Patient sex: M
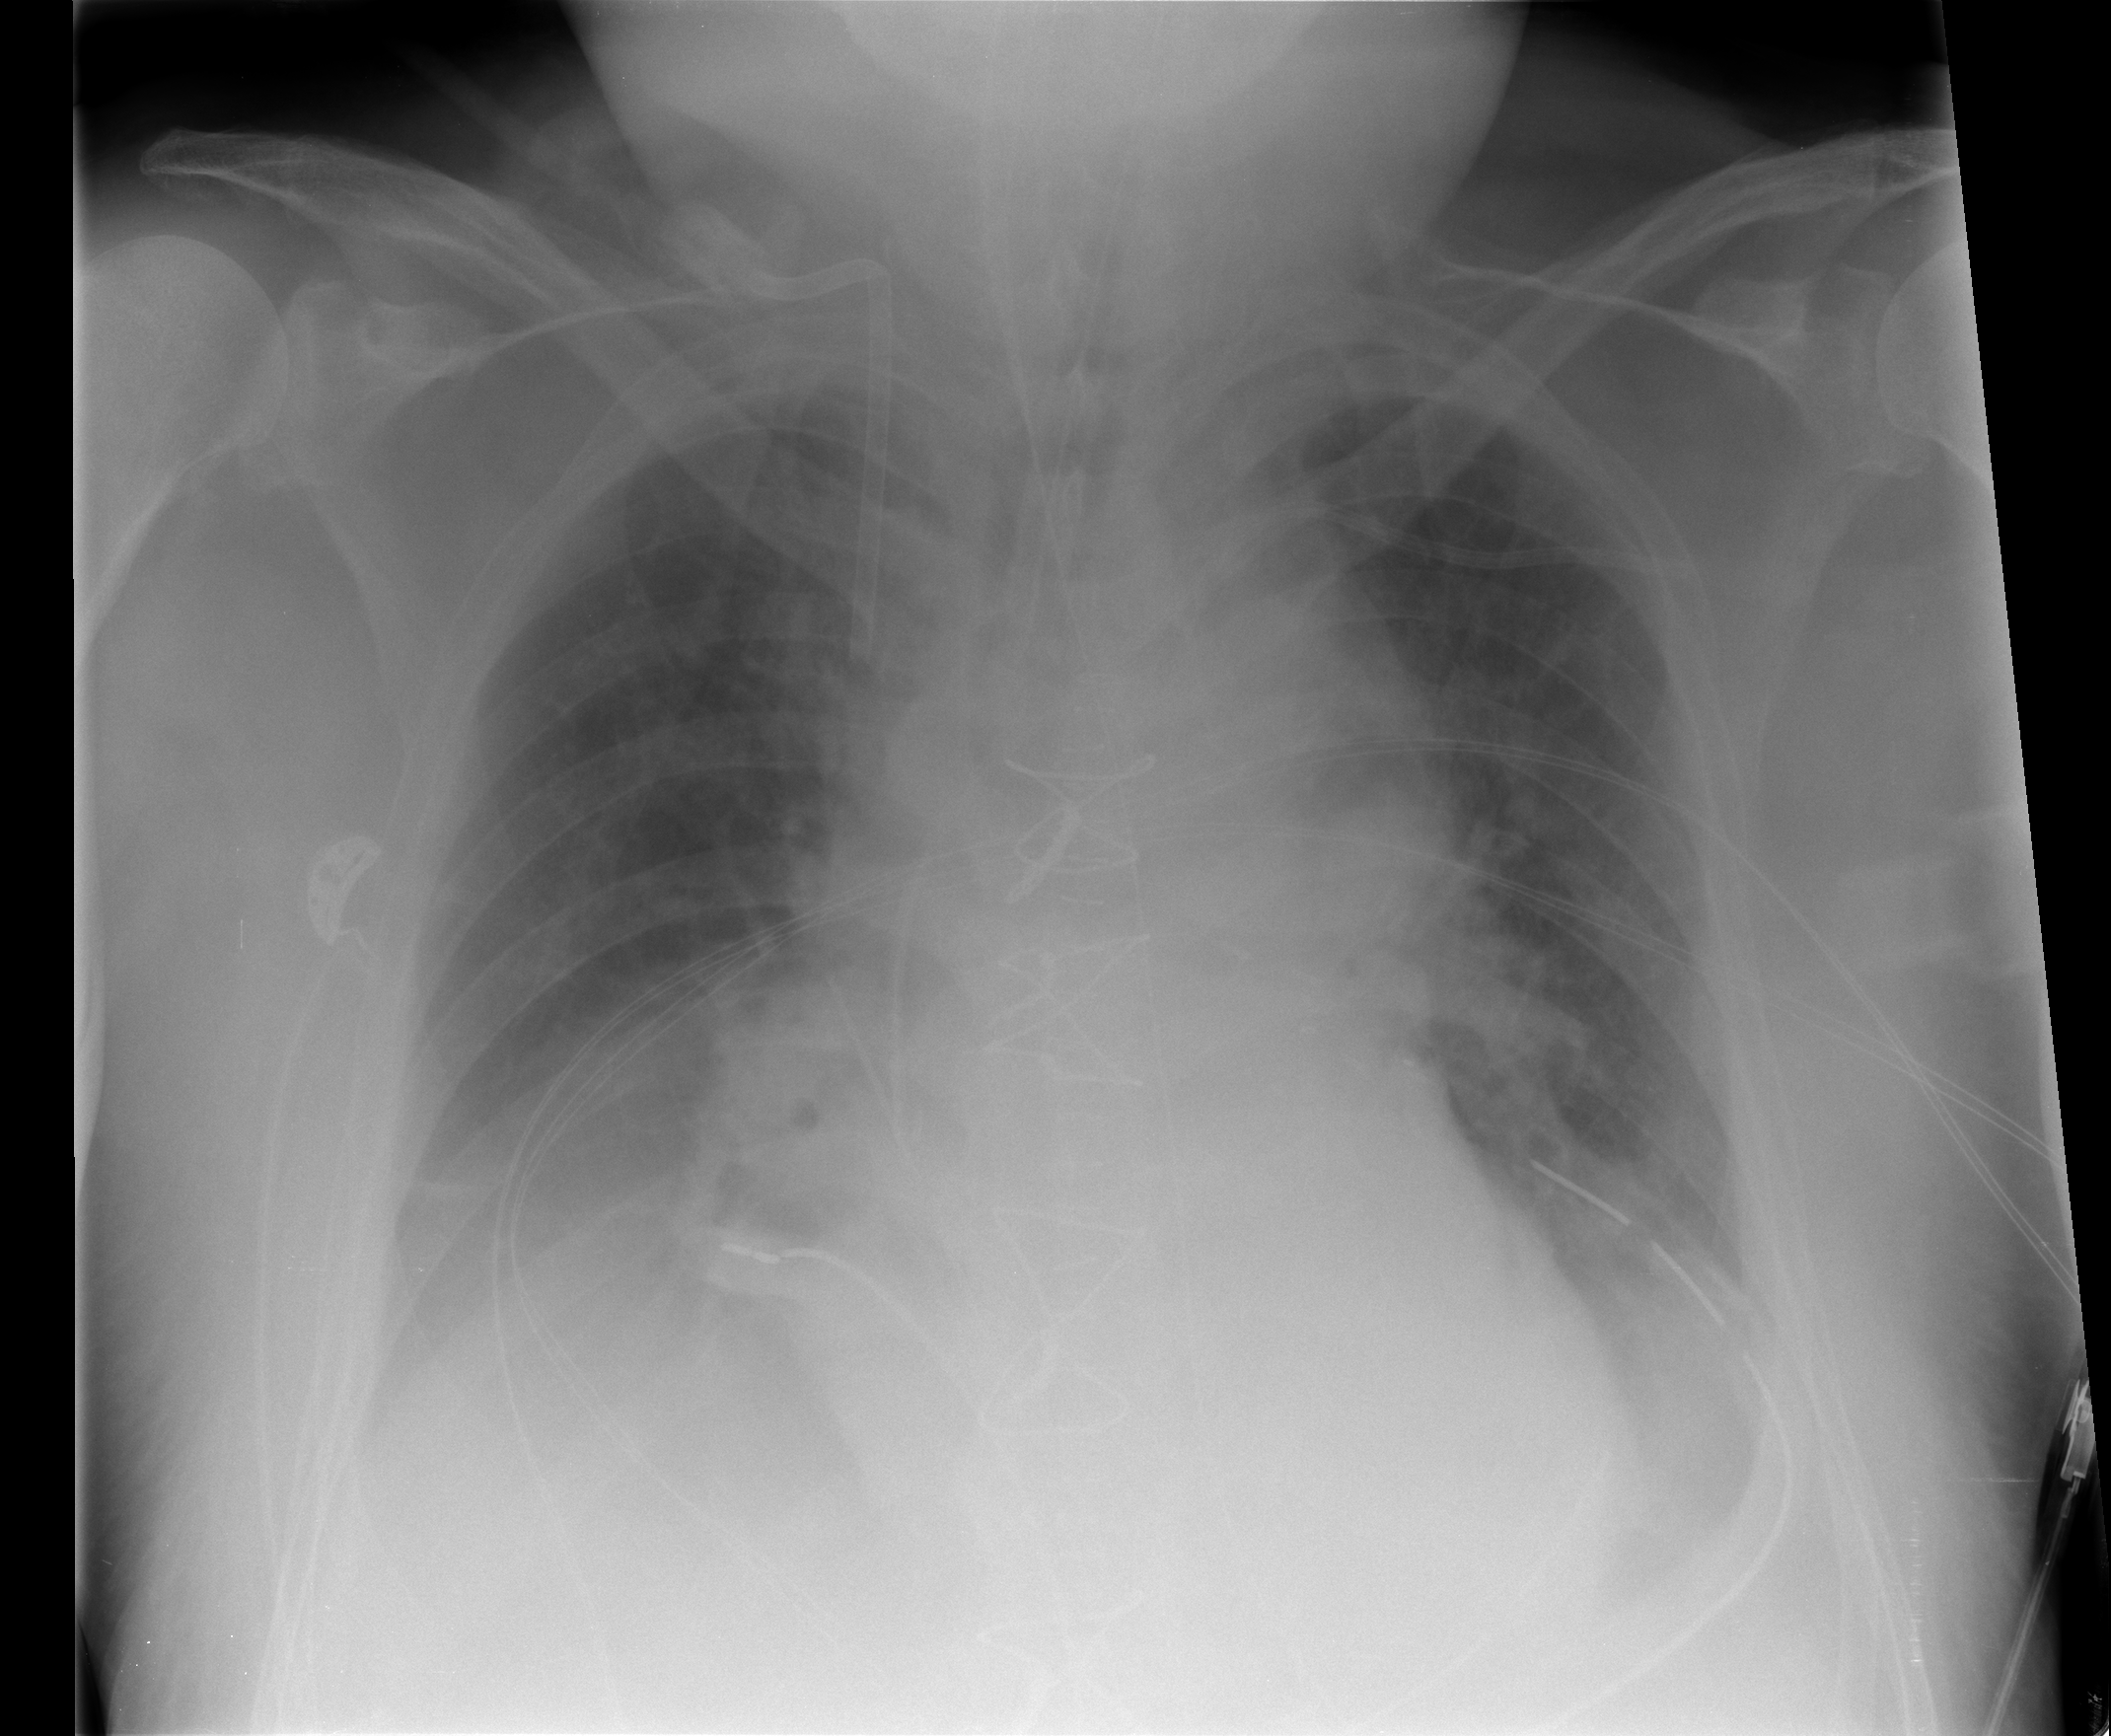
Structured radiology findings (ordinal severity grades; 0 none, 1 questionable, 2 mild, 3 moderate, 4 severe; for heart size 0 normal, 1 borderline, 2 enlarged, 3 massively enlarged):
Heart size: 0
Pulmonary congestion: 0
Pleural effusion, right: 1
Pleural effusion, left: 0
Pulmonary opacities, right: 0
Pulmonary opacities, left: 0
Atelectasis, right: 2
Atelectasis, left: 0